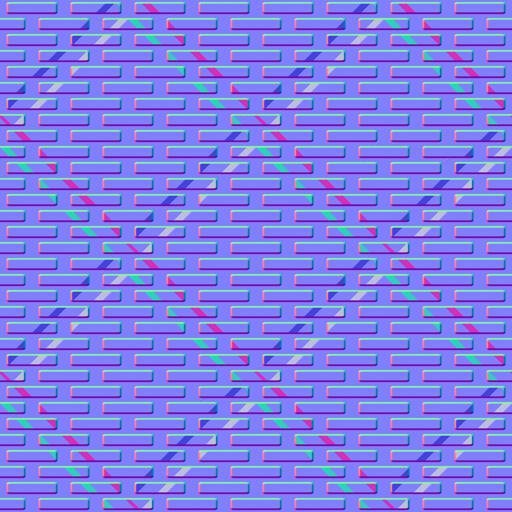
fence floor grid metal walkway